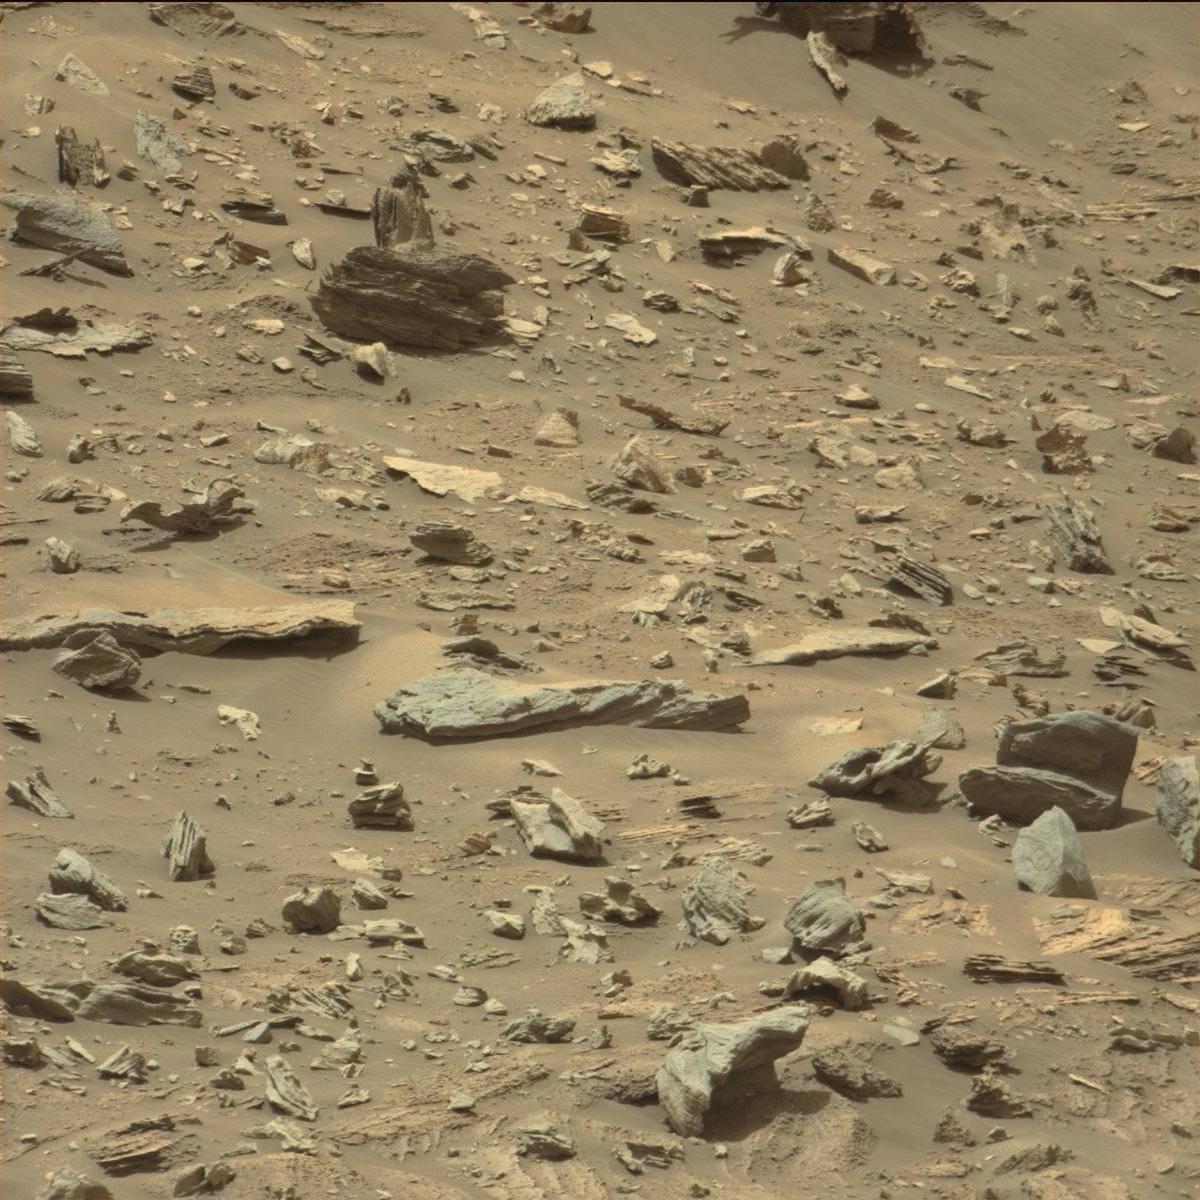
Terrain classes present: Bedrock, Rock, Sand / Soil